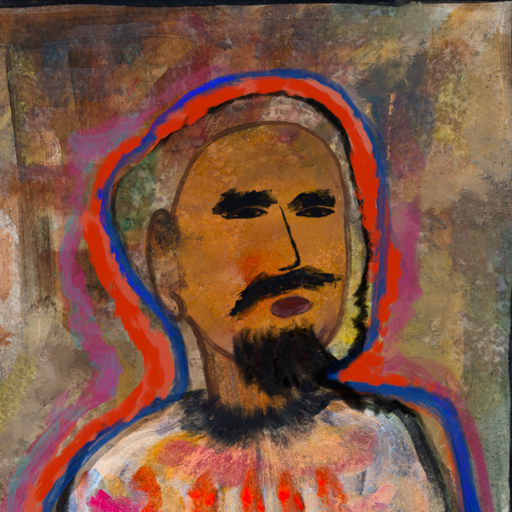
Background: Mosgoul, Head And Neck Side: Pipe, Face Side: Mosgoul, Bust: Childish, Hair Side: Experience, Head Accessory: Blank, Second Necklace: Blank, Necklace: Blank, Baby: Blank